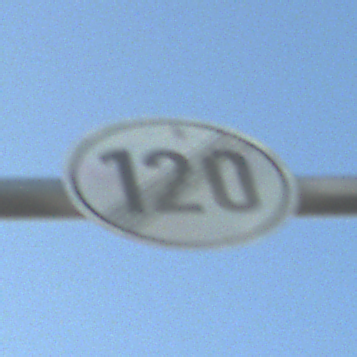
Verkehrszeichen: EndeGeschwindigkeit120
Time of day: MorningAfternoon
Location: Outdoor (Nature)
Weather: Clear
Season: NotSpecified
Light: Natural